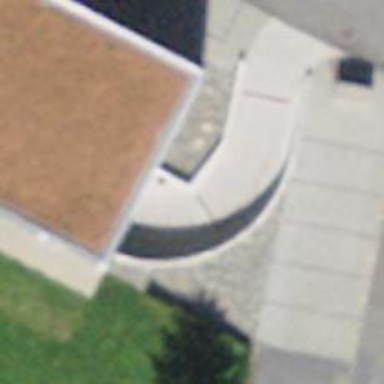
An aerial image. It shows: Retaining wall.